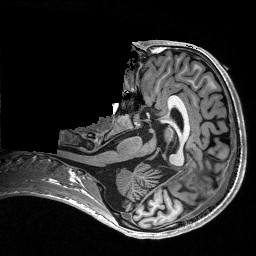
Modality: T1w
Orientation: axial
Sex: male
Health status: healthy
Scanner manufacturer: siemens
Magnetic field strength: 3 T
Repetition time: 3.2 s